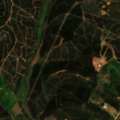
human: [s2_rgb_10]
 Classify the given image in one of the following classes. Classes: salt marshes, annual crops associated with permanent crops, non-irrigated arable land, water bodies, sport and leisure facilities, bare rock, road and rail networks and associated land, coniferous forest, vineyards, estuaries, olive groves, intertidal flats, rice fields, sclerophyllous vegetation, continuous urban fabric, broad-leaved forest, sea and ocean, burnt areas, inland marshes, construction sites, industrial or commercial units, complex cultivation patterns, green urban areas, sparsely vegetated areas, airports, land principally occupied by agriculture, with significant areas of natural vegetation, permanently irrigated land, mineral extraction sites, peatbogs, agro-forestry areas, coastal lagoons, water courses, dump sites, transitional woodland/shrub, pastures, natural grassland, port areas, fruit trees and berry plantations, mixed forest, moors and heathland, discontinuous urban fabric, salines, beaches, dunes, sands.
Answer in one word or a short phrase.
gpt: complex cultivation patterns, sclerophyllous vegetation, transitional woodland/shrub